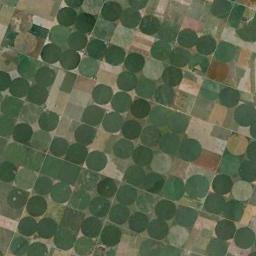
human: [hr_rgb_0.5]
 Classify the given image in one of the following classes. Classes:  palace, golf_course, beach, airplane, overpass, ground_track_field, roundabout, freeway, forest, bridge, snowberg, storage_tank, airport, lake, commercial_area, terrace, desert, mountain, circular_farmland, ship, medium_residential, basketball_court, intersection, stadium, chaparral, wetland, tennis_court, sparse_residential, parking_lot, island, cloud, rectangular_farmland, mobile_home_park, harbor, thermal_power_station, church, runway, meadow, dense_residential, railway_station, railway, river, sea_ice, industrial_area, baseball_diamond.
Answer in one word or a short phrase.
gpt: circular_farmland